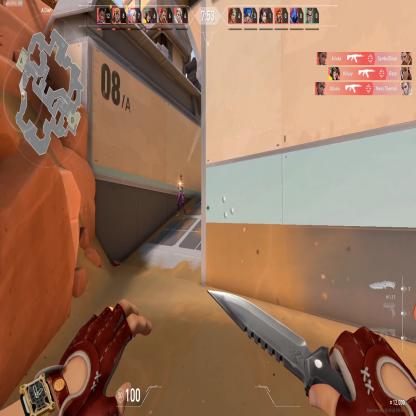
Label: enemy